Question: I'm sorry if my question is a bit non suitable with this site, but I really don't know where I should ask it better.

as you see, there are errors during launching the system (if it's important: ubuntu 14.04), and yesterday I heard some "clicks" when system was running. Now it doesn't launchs at all.
My questions are: what should I do now? what is the cause of this problem?
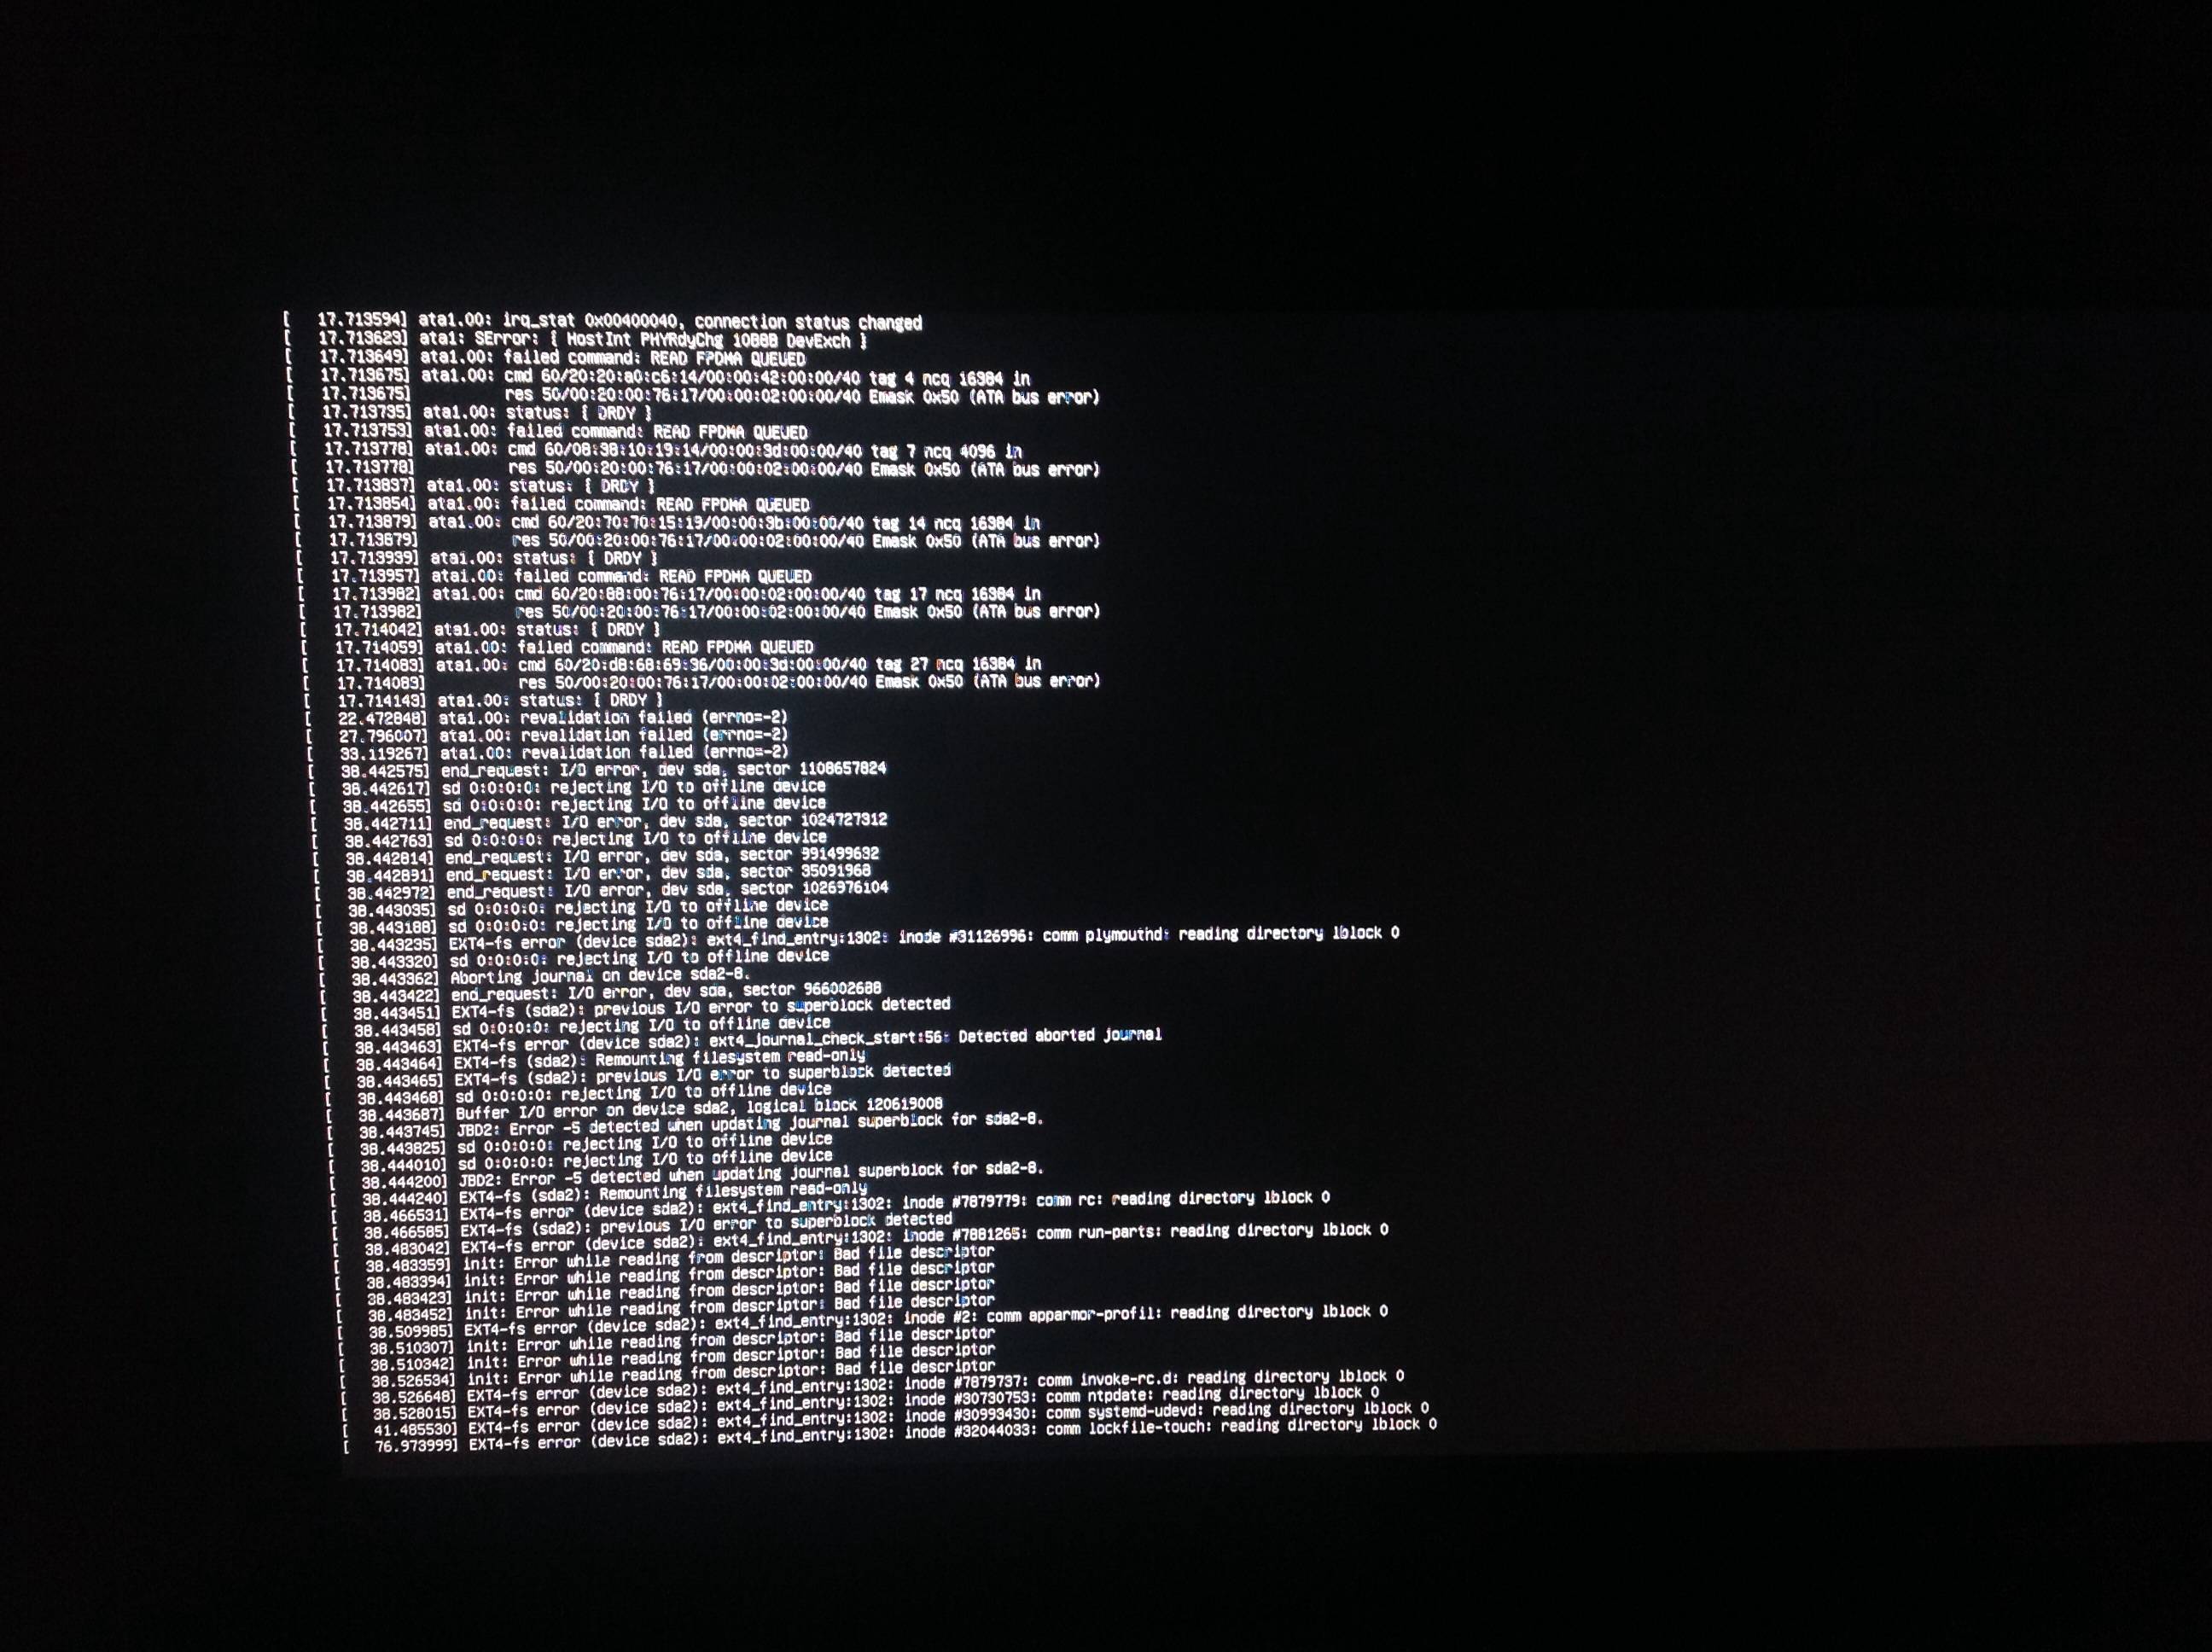
Answer: This question might do better on <URL>,
but still answering, your hard drive may have crashed (maybe damaged), a good idea would be-
- -
To create a live disk you may see - <URL>
to use HDD on a different computer, its better to consult a professional if you have not tried it yourself before.
PS. if you have another desktop handy and are willing to experiment a bit :P
<URL> might give you an idea